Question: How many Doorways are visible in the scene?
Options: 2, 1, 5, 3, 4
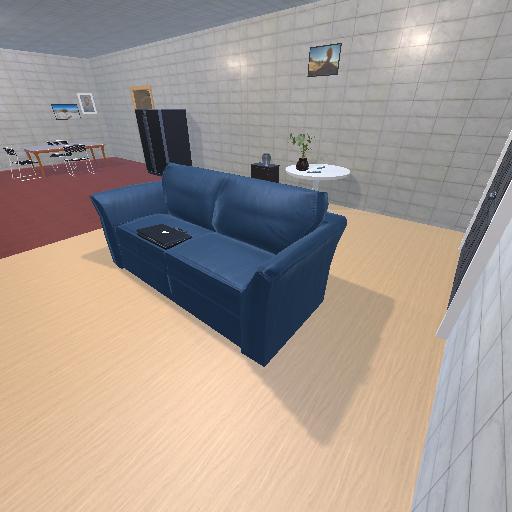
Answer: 2